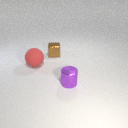
small brown metal cube behind large red rubber sphere